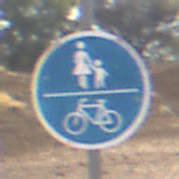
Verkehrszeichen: GemeinsamerGehUndRadweg
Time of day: MorningAfternoon
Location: Outdoor (Nature)
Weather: PartlyCloudy
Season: NotSpecified
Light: Natural